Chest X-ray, PA view. Patient: 37 years old, sex F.
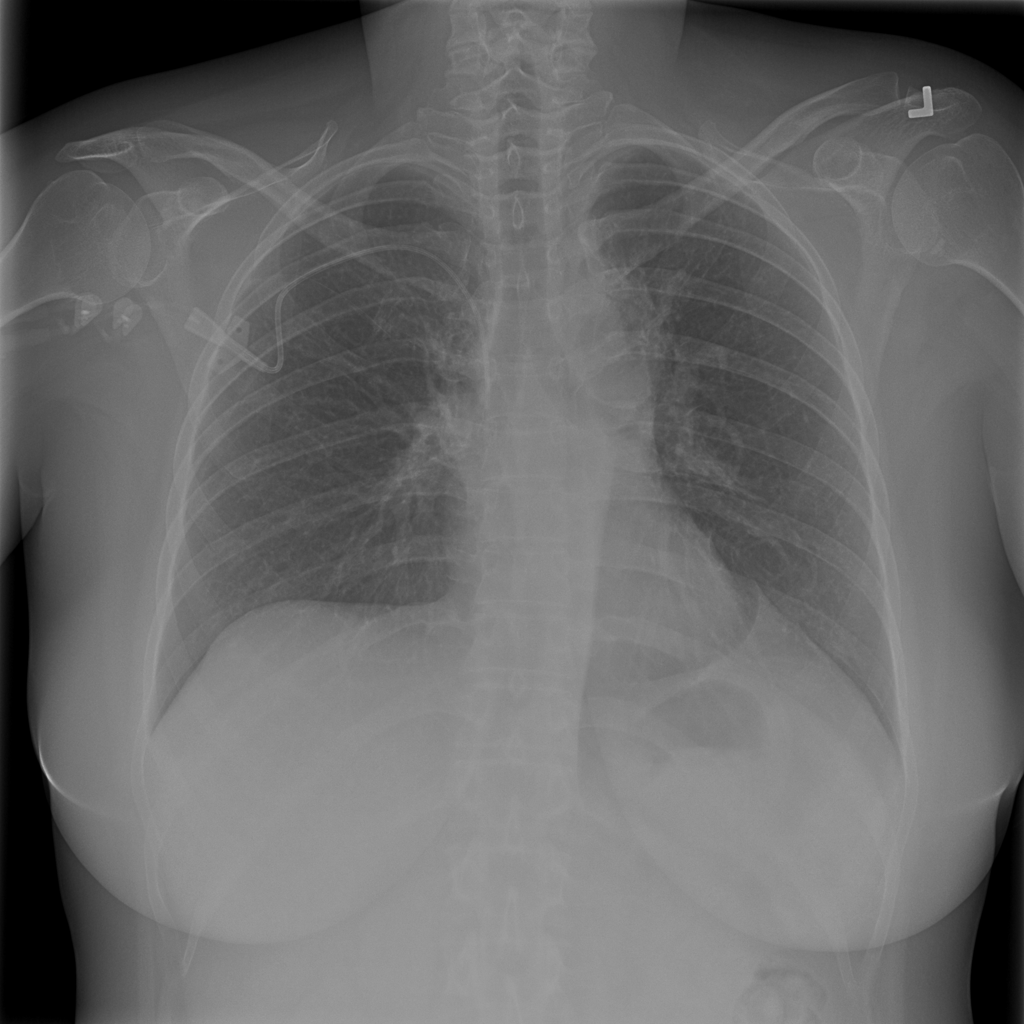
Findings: No Finding